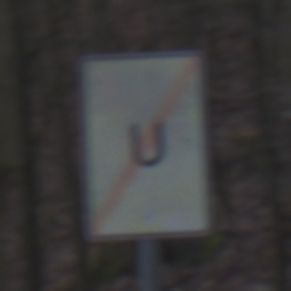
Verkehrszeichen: EndeUmleitung
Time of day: MorningAfternoon
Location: Outdoor (Nature)
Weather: Overcast
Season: Winter
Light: Natural